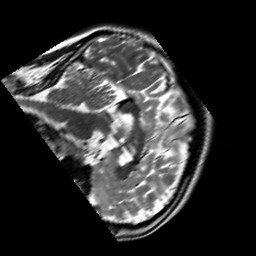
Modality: T2w
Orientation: sagittal
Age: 27
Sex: female
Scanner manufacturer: siemens
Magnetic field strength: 3 T
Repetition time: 7 s
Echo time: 0.09 s